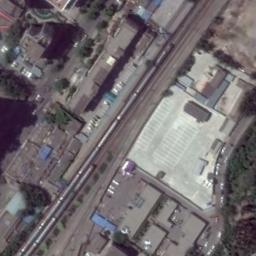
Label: railway